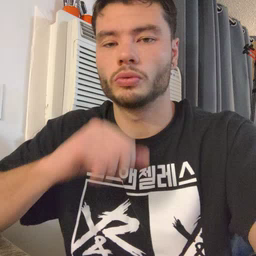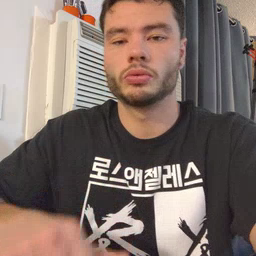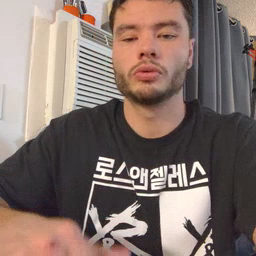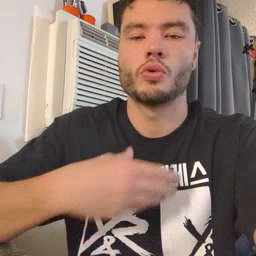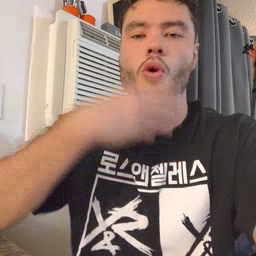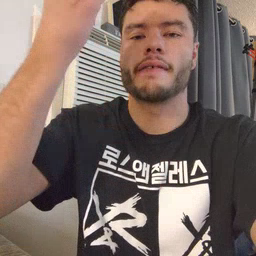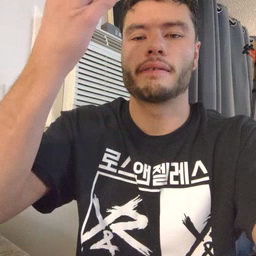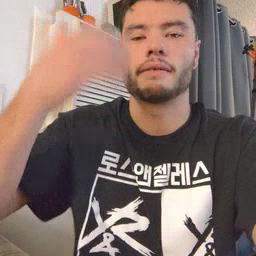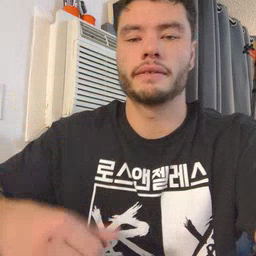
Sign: giraffe